Question: How can I build a view like this?
Maybe first row image and then another image for the spinner and then button for the preference and then button for the email.
Second row: two buttons with two images.
Is there a simple way?

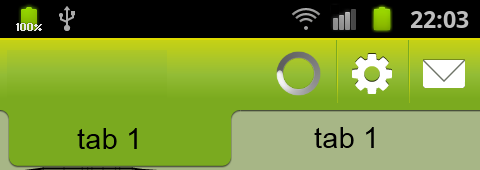
Answer: This is a simple ActionBar pattern. Please refer to the <URL> library which will allow you to use this back to 2.1